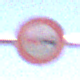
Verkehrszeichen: Ueberholverbot
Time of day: Midday
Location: Outdoor (RoadRail)
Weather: Clear
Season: NotSpecified
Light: Natural